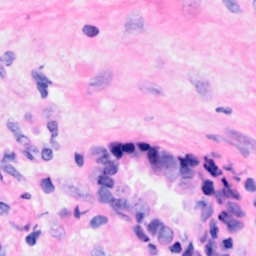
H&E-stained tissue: Breast